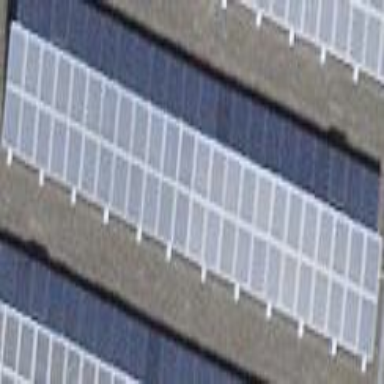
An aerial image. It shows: Solar power generator utilizing photovoltaic technology with solar photovoltaic panels.